Question: So i have a normal image. I defined Click- and Drag-Listeners on each corner of the rectangular image. I want to freely transform each of the corners and paint it on the screen.
The AffineTransform class provides transformation possibilities but i couldn't find a way to realize this.
I have implemented the same function in android with the Matrix.setPolytoPoly method. However there is no equivalent in java swing.
Thanks!
Edit:
I would like to illustrate this process with the following image:

This should happen when i drag one corner to the upper left. Now the problem that i have is, that i don't believe that one can model such a behaviour with a pure 3x3 matrix in an easy way. I looked at the android native code to watch the behaviour, but it's actually pretty deep in the native code.
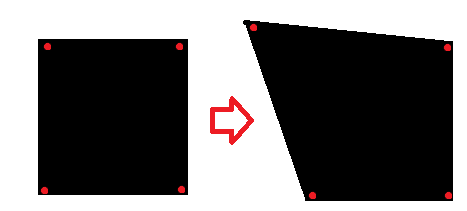
Answer: > Any idea of how to do that?
Your update shows that the transformation is not <URL>.